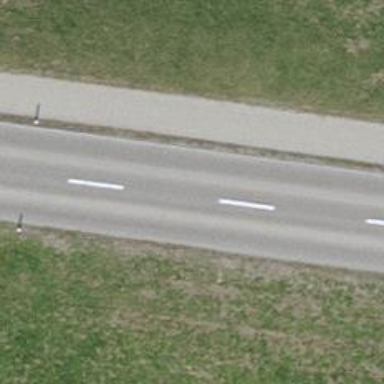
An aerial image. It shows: Asphalt road classified as tertiary.